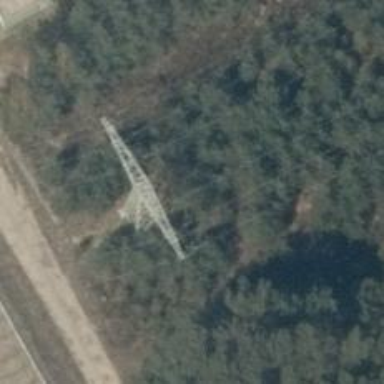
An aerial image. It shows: Lattice tower structure with straight line management for power transmission.